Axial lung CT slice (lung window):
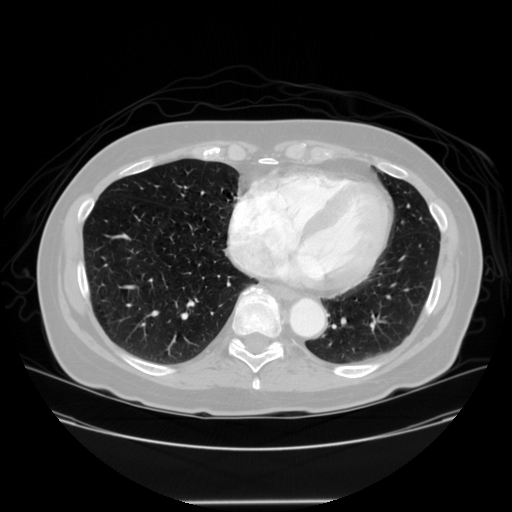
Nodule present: no